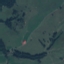
Land use / land cover class: Pasture